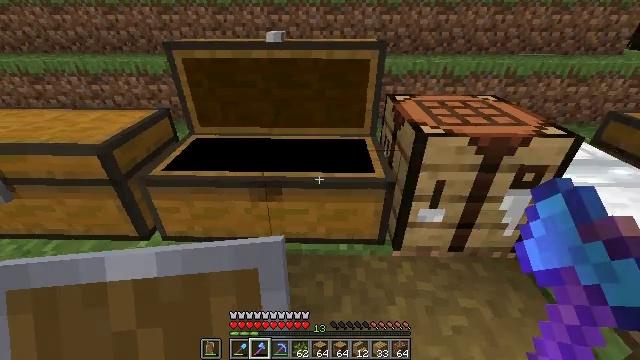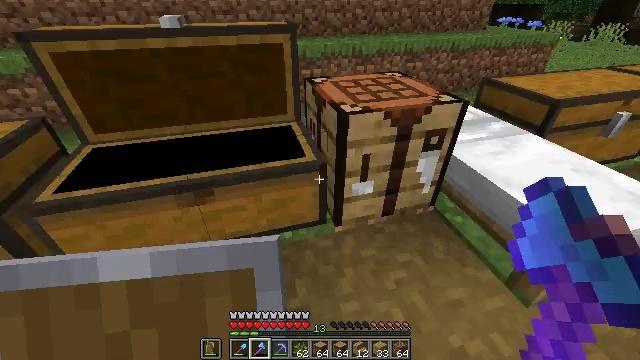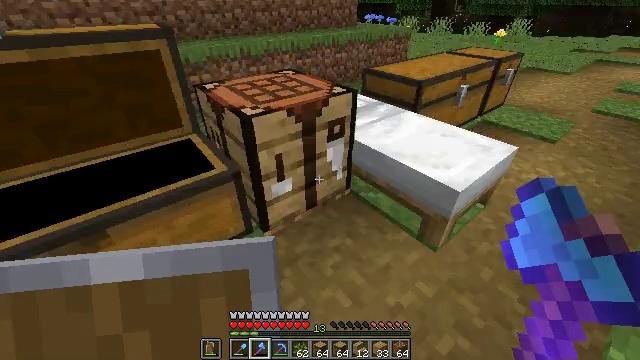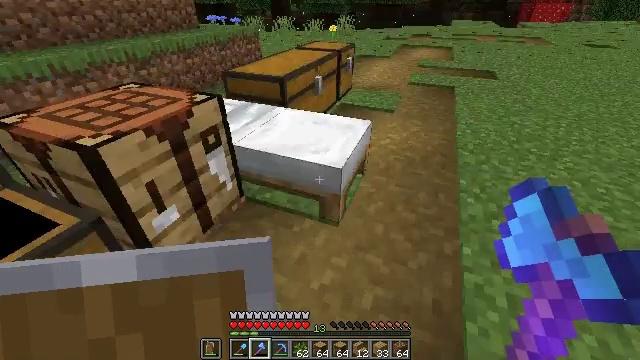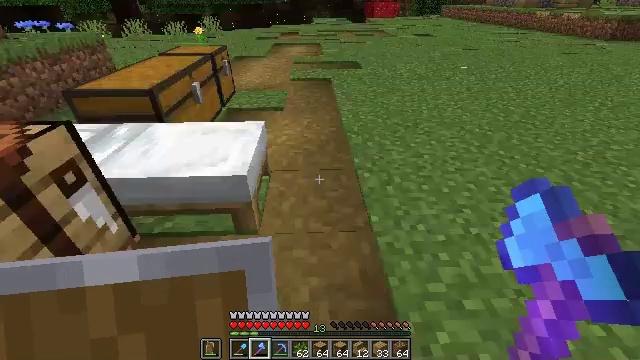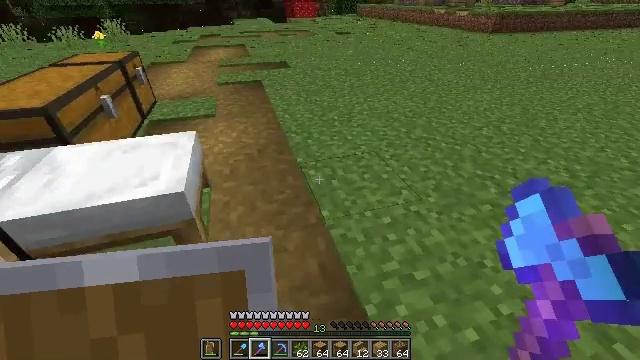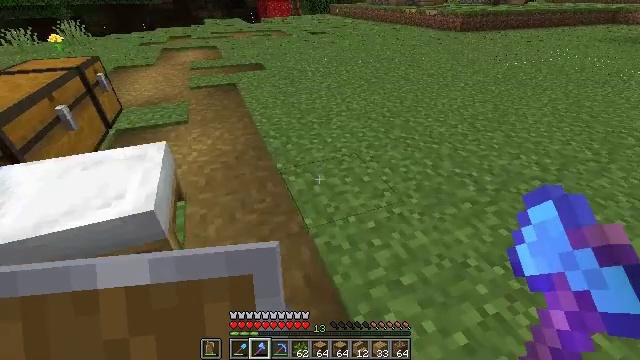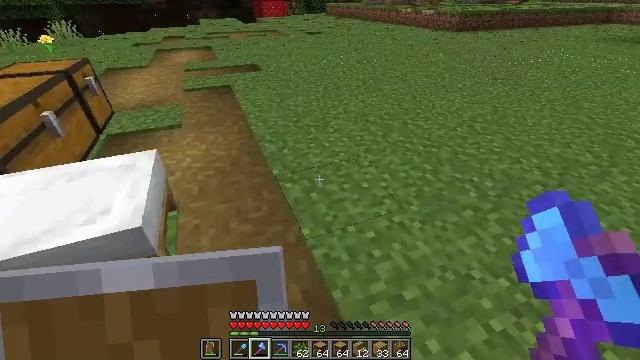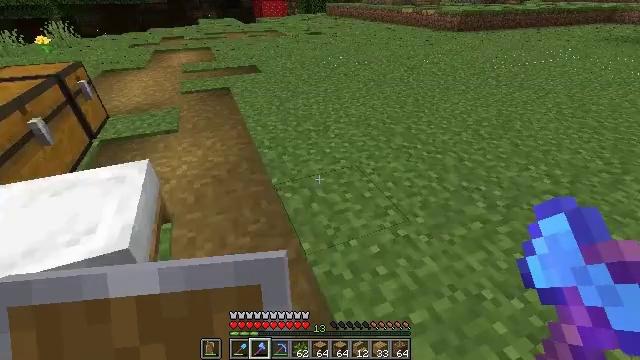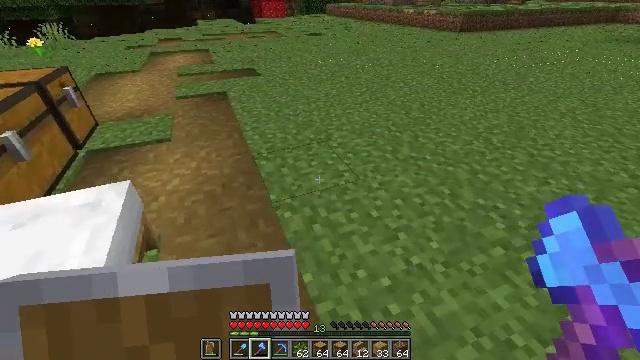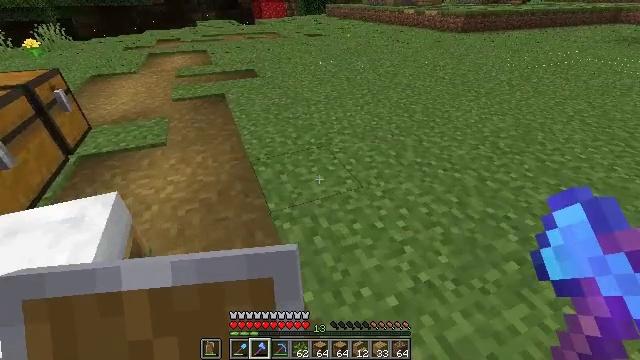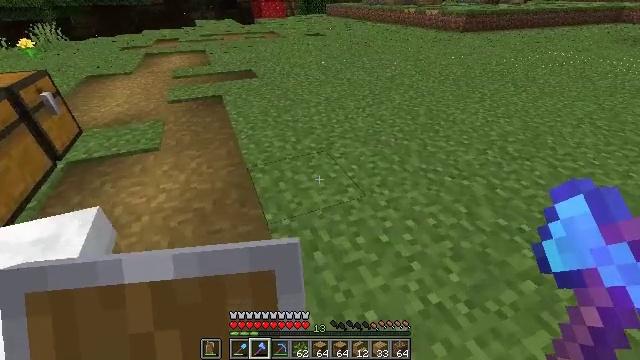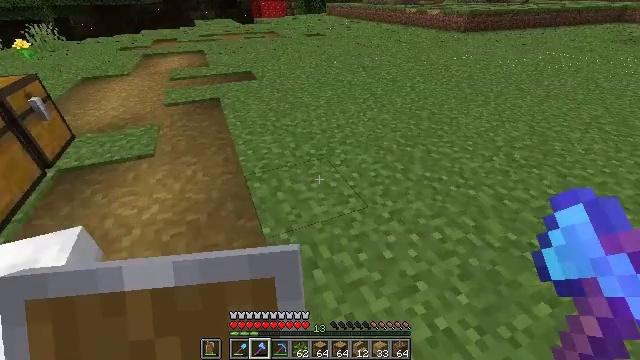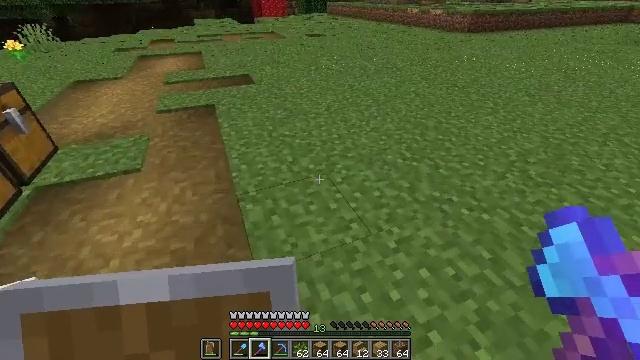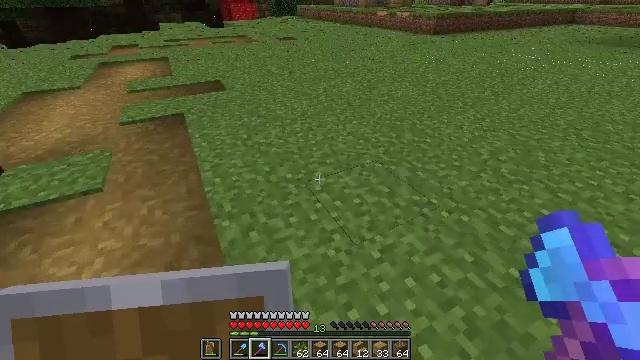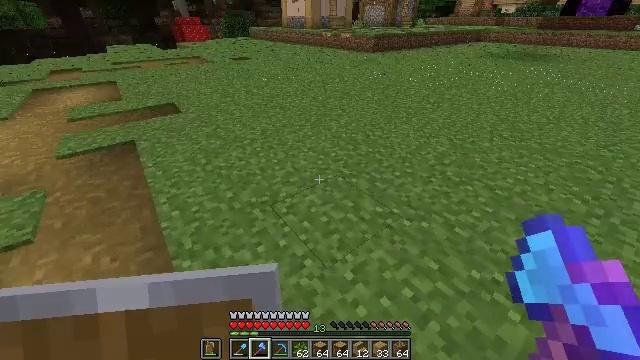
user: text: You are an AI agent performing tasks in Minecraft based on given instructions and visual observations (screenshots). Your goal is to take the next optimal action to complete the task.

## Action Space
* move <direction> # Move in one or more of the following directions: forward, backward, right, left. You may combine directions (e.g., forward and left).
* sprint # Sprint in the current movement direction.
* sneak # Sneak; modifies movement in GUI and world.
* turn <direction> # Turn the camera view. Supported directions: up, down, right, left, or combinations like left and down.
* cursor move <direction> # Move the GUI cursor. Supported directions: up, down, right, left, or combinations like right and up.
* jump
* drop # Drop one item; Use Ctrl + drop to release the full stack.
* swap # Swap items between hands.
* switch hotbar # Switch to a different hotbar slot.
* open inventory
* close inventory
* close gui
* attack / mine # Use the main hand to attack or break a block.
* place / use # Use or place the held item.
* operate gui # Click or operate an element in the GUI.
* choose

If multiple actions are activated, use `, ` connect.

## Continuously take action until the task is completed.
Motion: motion action
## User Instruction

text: Interact with the crafting table to obtain an emerald.
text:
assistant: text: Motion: turn right and down
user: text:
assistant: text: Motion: turn right
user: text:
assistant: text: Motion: turn right
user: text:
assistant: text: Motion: turn right
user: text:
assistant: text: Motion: turn right
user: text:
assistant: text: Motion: move forward, turn right
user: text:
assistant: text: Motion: move forward
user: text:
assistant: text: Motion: move forward
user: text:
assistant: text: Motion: move forward
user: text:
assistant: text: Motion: move forward
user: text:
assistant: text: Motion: move forward
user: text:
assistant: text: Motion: move forward
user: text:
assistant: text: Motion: move forward, sprint
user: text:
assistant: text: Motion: move forward, sprint, turn right
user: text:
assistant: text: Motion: move forward, sprint, turn right
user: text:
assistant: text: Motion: move forward, sprint, turn right and up
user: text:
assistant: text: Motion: move forward, turn right and up
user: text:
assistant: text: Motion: move forward, turn right and up
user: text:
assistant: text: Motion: move forward, sprint, turn right and up
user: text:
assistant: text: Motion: move forward, sprint
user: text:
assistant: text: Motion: move forward, sprint, turn right
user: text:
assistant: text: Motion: move forward, sprint
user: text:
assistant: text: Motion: move forward, turn right
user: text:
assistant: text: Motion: move forward, sprint, turn right
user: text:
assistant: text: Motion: move forward, sprint, turn right
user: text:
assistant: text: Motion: move forward, sprint
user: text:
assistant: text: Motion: move forward, sprint
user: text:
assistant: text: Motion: move forward, sprint
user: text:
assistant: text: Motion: move forward
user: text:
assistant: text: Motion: move forward